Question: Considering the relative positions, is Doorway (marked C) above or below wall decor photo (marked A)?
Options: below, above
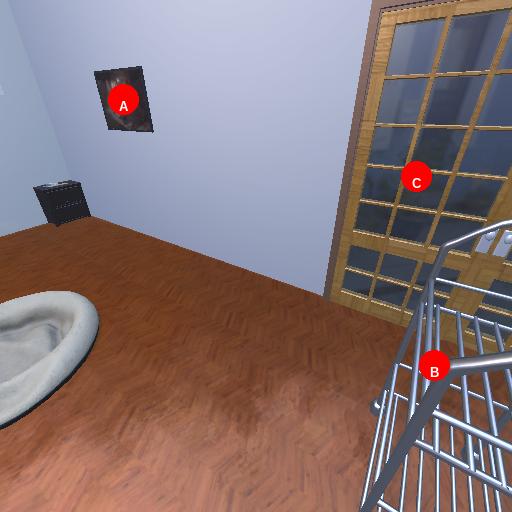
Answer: below